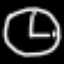
Label: clock